Question: I am trying to implement a 'Stacked Area Chart' with d3js and nvd3.js similar to this <URL> to select a date range, which effects the Stacked Area Chart. Actually, this is already working but somehow it draws some lines on top of the Y-Axis as soon as the selected date range does not contain the first date. Just have a look on the following picture:
Here is my code:
'''
var margin = {
top : 10,
right : 20,
bottom : 100,
left : 20
}, width = 960, height = 300;
var svg_stack = d3.select("#stack").append("svg").attr("width", width + margin.left + margin.right).attr("height", (height + margin.top + margin.bottom));
function initStackChart() {
nv.addGraph(function() {
var chart = nv.models.stackedAreaChart().x(function(d) {
return Date.parse(new Date(d[0]))
}).y(function(d) {
return d[1]
}).clipEdge(false);
chart.xAxis.tickFormat(function(d) {
return d3.time.format('%x')(new Date(d))
});
chart.yAxis.tickFormat(d3.format(',.2f'));
if (!!time_range) {
chart.xDomain([time_range[0], time_range[1]]);
}
d3.select('#stack svg').datum(temp_data).transition().duration(100).call(chart);
nv.utils.windowResize(chart.update);
return chart;
});
}
'''
'''
var margin = {top: 10, right: 20, bottom: 0, left: 20},
width = 960,
height = 50;
var contextHeight = 50;
contextWidth = width;
var parseDate = d3.time.format("%Y-%m-%d").parse;
var x = d3.time.scale().range([0, width]),
y = d3.scale.linear().range([contextHeight, 0]);
var xAxis = d3.svg.axis().scale(x).tickSize(contextHeight).tickPadding(-10).orient("bottom");
var brush = d3.svg.brush()
.x(x)
.on("brush", brushed);
var area2 = d3.svg.area()
.interpolate("monotone")
.x(function(d) { return x(d.time); })
.y0(contextHeight)
.y1(0);
var svg_brush = d3.select("#brush").append("svg")
.attr("width", width + margin.left + margin.right)
.attr("height", height + margin.top + margin.bottom);
svg_brush.append("defs").append("clipPath")
.attr("id", "clip")
.append("rect")
.attr("width", width)
.attr("height", height);
var context = svg_brush.append("g").attr("class","context")
.attr("transform", "translate(" + margin.left + "," + margin.top + ")");
function initBrush(data)
{
x.domain(d3.extent(data.map(function(d) { return d.time; })));
context.append("g")
.attr("class", "x axis top")
.attr("transform", "translate(0,0)")
.call(xAxis);
context.append("g")
.attr("class", "x brush")
.call(brush)
.selectAll("rect")
.attr("y", 0)
.attr("height", contextHeight);
};
function brushed() {
var b = brush.empty() ? x.domain() : brush.extent();
console.log(b);
time_range=b;
initStackChart();
}
'''
'''
var temp_data = [
{
key: "Node0",
values:
[
[ 1364795940000, 10 ],
[ 1365020480000, 30 ],
[ 1365630480000, 30 ],
[ 1366000480012, 30 ],
[ 1366012740000, 0 ]
]
},
{
key: "Node1",
values:
[
[ 1364795940000, 10 ],
[ 1365020480000, 20 ],
[ 1365630480000, 34 ],
[ 1366000480012, 82 ],
[ 1366012740000, 0 ]
]
},
{
key: "Node2",
values:
[
[ 1364795940000, 20 ],
[ 1365020480000, 10 ],
[ 1365630480000, 0 ],
[ 1366000480012, 100 ],
[ 1366012740000, 80 ]
]
},
{
key: "Node3",
values:
[
[ 1364795940000, 10 ],
[ 1365020480000, 60 ],
[ 1365630480000, 10 ],
[ 1366000480012, 10 ],
[ 1366012740000, 10 ]
]
},
{
key: "Node4",
values:
[
[ 1364795940000, 16 ],
[ 1365020480000, 32 ],
[ 1365630480000, 10 ],
[ 1366000480012, 90 ],
[ 1366012740000, 10 ]
]
},
{
key: "Node5",
values:
[
[ 1364795940000, 10 ],
[ 1365020480000, 50 ],
[ 1365630480000, 10 ],
[ 1366000480012, 20 ],
[ 1366012740000, 110 ]
]
},
{
key: "Node6",
values:
[
[ 1364795940000, 19 ],
[ 1365020480000, 55 ],
[ 1365630480000, 32 ],
[ 1366000480012, 12 ],
[ 1366012740000, 12 ]
]
},
{
key: "Node7",
values:
[
[ 1364795940000, 0 ],
[ 1365020480000, 20 ],
[ 1365630480000, 40 ],
[ 1366000480012, 30 ],
[ 1366012740000, 20 ]
]
},
{
key: "Node8",
values:
[
[ 1364795940000, 12 ],
[ 1365020480000, 31 ],
[ 1365630480000, 40 ],
[ 1366000480012, 20 ],
[ 1366012740000, 15 ]
]
},
{
key: "Node9",
values:
[
[ 1364795940000, 10 ],
[ 1365020480000, 35 ],
[ 1365630480000, 50 ],
[ 1366000480012, 30 ],
[ 1366012740000, 90 ]
]
}
]
'''
Thank you.
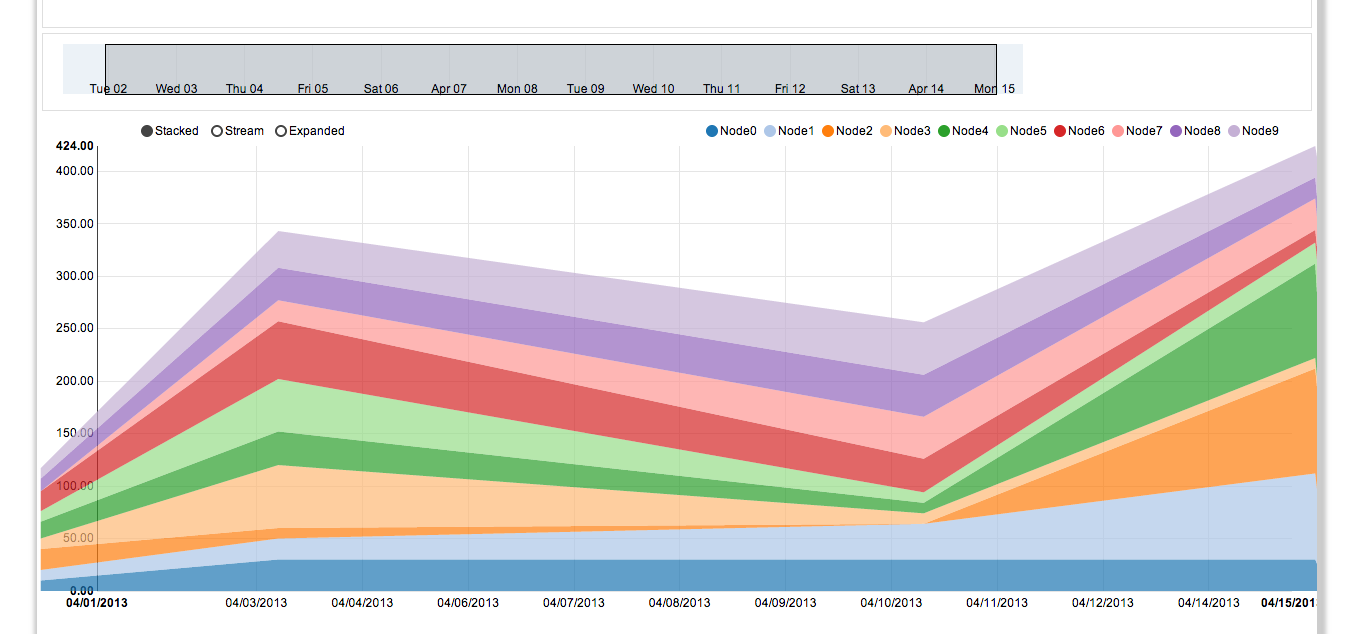
Answer: Change '.clipEdge(false);' to '.clipEdge(true);' in your chart settings.
## Edit
Okay, I've managed to recreate your problem on the <URL>:
'''
nv.addGraph(function() {
var chart = nv.models.stackedAreaChart()
.x(function(d) { return d[0] })
.y(function(d) { return d[1] })
.clipEdge(true);
var chart2 = nv.models.stackedAreaChart()
.x(function(d) { return d[0] })
.y(function(d) { return d[1] })
.xDomain([1096516800000, 1270008000000])
.clipEdge(true);
chart.xAxis
.showMaxMin(false)
.tickFormat(function(d) { return d3.time.format('%x')(new Date(d)) });
chart.yAxis
.tickFormat(d3.format(',.2f'));
chart2.xAxis
.showMaxMin(false)
.tickFormat(function(d) { return d3.time.format('%x')(new Date(d)) });
chart2.yAxis
.tickFormat(d3.format(',.2f'));
d3.select('#chart svg')
.datum(data)
.transition().duration(500).call(chart)
.transition().delay(3000).duration(500)
.call(chart2);
nv.utils.windowResize(chart.update);
return chart2;
});
'''
Which is basically what you are doing -- creating a completely new chart function, and calling it on the same container. The chart function mostly selects all the same objects, and changes their attributes -- resulting in the smooth transition. But, the random id code it gives to the '<clipPath>' element (to ensure that each element has a unique id) no longer matches up with the one it uses as the "clip-path" attribute. You could call this a bug in the NVD3 code, but it is also partly because you are using the function in unexpected ways.
In contrast, if I use this code:
'''
nv.addGraph(function() {
var chart = nv.models.stackedAreaChart()
.x(function(d) { return d[0] })
.y(function(d) { return d[1] })
.clipEdge(true);
chart.xAxis
.showMaxMin(false)
.tickFormat(function(d) { return d3.time.format('%x')(new Date(d)) });
chart.yAxis
.tickFormat(d3.format(',.2f'));
var svg = d3.select('#chart svg')
.datum(data)
.transition().duration(500).call(chart);
nv.utils.windowResize(chart.update);
var change = window.setTimeout(function(){
chart.xDomain([1096516800000, 1270008000000]);
chart.update();
}, 3000);
return chart;
});
'''
The clipping paths still work nicely. Notice the difference? Instead of creating and calling an entire new chart function, I have just updated the chart function with the new domain, and called the function's 'update()' method. Try re-arranging your brushing function to do the update that way, and not only should you fix your clipping path problem, but your code should be faster as well.
## Edit 2
So how to implement this with your original code?
First, you need to save the chart-function object created within 'nv.addGraph()' into a variable that can be accessed by your 'brushed()' function.
Then, in your 'brushed()' function, you modify your saved chart-function to apply the new x-domain, and then call the function object's update method.
'''
var margin = {
top : 10,
right : 20,
bottom : 100,
left : 20
}, width = 960, height = 300;
var chart; // NEW! declare a variable that can be accessed by both
// initialization and update functions
var svg_stack = d3.select("#stack")
.append("svg")
.attr("width", width + margin.left + margin.right)
.attr("height", (height + margin.top + margin.bottom));
function initStackChart() {
nv.addGraph(function() {
chart = nv.models.stackedAreaChart()
// NEW! no "var" statement!
// this gets assigned to the chart variable declared above
/* rest of chart initialization code, the same as before */
});
}
/* All the initialization code for the timeline brushing goes here, until: */
function brushed() {
var b = brush.empty() ? x.domain() : brush.extent();
console.log(b);
time_range=b;
chart.xDomain(b); //modify the saved chart object
chart.update(); //update the chart using the saved function
}
'''